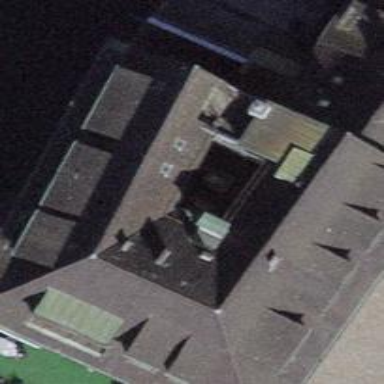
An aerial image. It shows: Apartment building with cafe. The building has tiled roof.